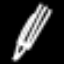
Label: pencil